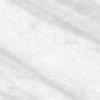
Label: change